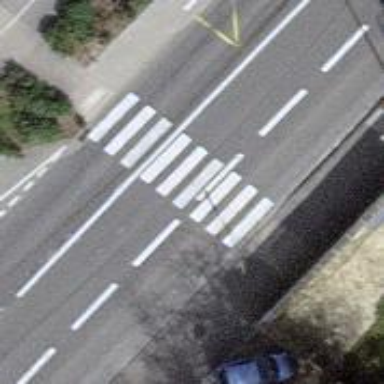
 there is lane designated for buses and shared busway for cyclists."